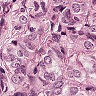
Metastatic tissue present: yes